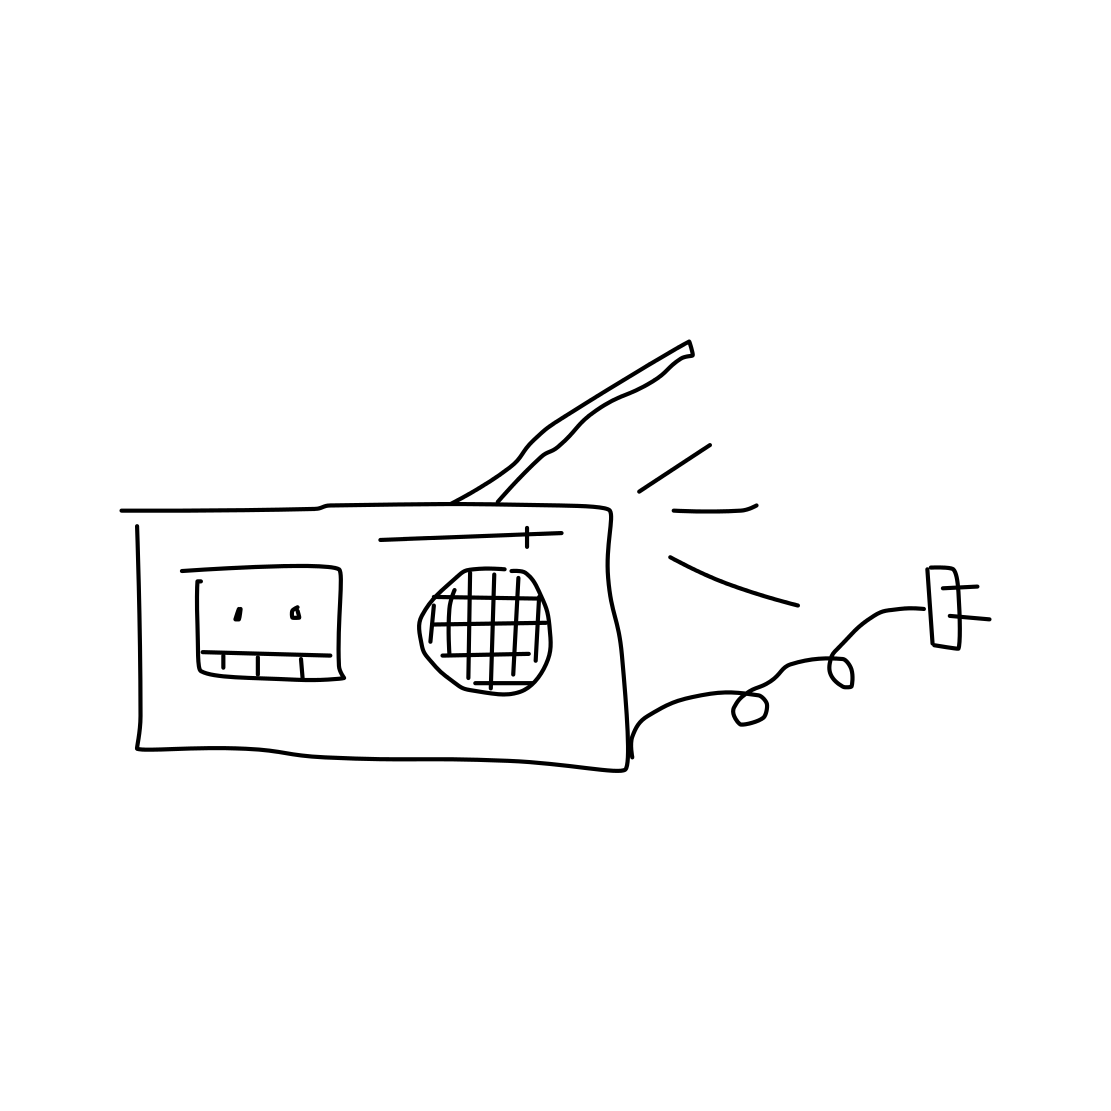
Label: radio